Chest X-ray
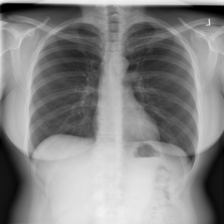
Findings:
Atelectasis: negative
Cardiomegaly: negative
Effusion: negative
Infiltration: negative
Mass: negative
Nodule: negative
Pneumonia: negative
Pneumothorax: negative
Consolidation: negative
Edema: negative
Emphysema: negative
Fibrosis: negative
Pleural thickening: negative
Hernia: negative